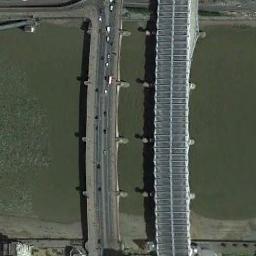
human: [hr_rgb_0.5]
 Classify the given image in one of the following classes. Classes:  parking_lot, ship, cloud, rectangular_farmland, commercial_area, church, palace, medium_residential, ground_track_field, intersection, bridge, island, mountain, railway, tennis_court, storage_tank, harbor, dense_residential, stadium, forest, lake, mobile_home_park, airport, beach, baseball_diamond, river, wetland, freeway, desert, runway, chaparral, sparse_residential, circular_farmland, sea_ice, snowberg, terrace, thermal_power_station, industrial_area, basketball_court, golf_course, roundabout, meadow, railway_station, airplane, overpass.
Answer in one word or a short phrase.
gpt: bridge